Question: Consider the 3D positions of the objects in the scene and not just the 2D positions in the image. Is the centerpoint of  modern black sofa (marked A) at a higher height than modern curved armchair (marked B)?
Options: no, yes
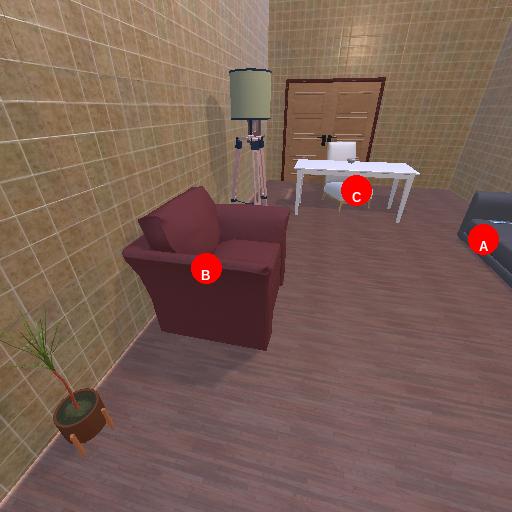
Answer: no